Question: So, basicly:
I create a domain 'asadmin create-domain test'
'''
Enter admin user name [Enter to accept default "admin" / no password]>
Using default port 4848 for Admin.
Using default port 8080 for HTTP Instance.
Using default port 7676 for JMS.
Using default port 3700 for IIOP.
Using default port 8181 for HTTP_SSL.
Using default port 3820 for IIOP_SSL.
Using default port 3920 for IIOP_MUTUALAUTH.
Using default port 8686 for JMX_ADMIN.
Using default port 6666 for OSGI_SHELL.
Using default port 9009 for JAVA_DEBUGGER.
Distinguished Name of the self-signed X.509 Server Certificate is:
[CN=G62-120ey,OU=GlassFish,O=Oracle Corporation,L=Santa Clara,ST=California,C=US]
Distinguished Name of the self-signed X.509 Server Certificate is:
[CN=G62-120ey-instance,OU=GlassFish,O=Oracle Corporation,L=Santa Clara,ST=California,C=US]
No domain initializers found, bypassing customization step
Domain test created.
Domain test admin port is 4848.
Domain test allows admin login as user "admin" with no password.
Command create-domain executed successfully.
'''
I start the domain 'asadmin start-domain test'
'''
Waiting for test to start ......................
Successfully started the domain : test
domain Location: I:\glassfish\glassfish\domains est
Log File: I:\glassfish\glassfish\domains est\logs\server.log
Admin Port: 4848
Command start-domain executed successfully.
'''
I stop the domain 'asadmin stop-domain test'
'''
Waiting for the domain to stop ..
Command stop-domain executed successfully.
'''
Everything goes well. But if i use NetBeans:
Open Netbeans -> Add GlassFish server (domain: test) -> Create Project
The project starts correctly.
If i restart NetBeans the GlassFish doesn't start the domain and if i try to start the domain with console 'asadmin start-domain test' i get this:
'''
Waiting for test to start ...Error starting domain test.
The server exited prematurely with exit code 1.
Before it died, it produced the following output:
Launching GlassFish on Felix platform
Completed shutdown of GlassFish runtime
Exception in thread "main" java.lang.reflect.InvocationTargetException
at sun.reflect.NativeMethodAccessorImpl.invoke0(Native Method)
at sun.reflect.NativeMethodAccessorImpl.invoke(Unknown Source)
at sun.reflect.DelegatingMethodAccessorImpl.invoke(Unknown Source)
at java.lang.reflect.Method.invoke(Unknown Source)
at com.sun.enterprise.glassfish.bootstrap.GlassFishMain.main(GlassFishMain.java:97)
at com.sun.enterprise.glassfish.bootstrap.ASMain.main(ASMain.java:55)Caused by: org.jvnet.hk2.component.ComponentException: Failed to create a habitat
at com.sun.enterprise.module.common_impl.AbstractModulesRegistryImpl.createHabitat(AbstractModulesRegistryImpl.java:169)
at com.sun.enterprise.module.bootstrap.Main.createHabitat(Main.java:425)
at org.jvnet.hk2.osgiadapter.HK2Main.createHabitat(HK2Main.java:96)
at com.sun.enterprise.glassfish.bootstrap.osgi.EmbeddedOSGiGlassFishRuntime.newGlassFish(EmbeddedOSGiGlassFishRuntime.java:89)
at com.sun.enterprise.glassfish.bootstrap.GlassFishMain$Launcher.launch(GlassFishMain.java:113)
... 6 more
Caused by: java.lang.RuntimeException: Fatal Error. Unable to parse file:/I:/glassfish/glassfish/domains/test/config/domain.xml
at org.glassfish.config.support.DomainXml.parseDomainXml(DomainXml.java:273)
at org.glassfish.config.support.DomainXml.run(DomainXml.java:112)
at com.sun.enterprise.module.common_impl.AbstractModulesRegistryImpl.populateConfig(AbstractModulesRegistryImpl.java:176)
at com.sun.enterprise.module.common_impl.AbstractModulesRegistryImpl.createHabitat(AbstractModulesRegistryImpl.java:158)
... 10 more
Caused by: javax.xml.stream.XMLStreamException: ParseError at [row,col]:[4,64]
Message: Invalid byte 1 of 1-byte UTF-8 sequence.
at com.sun.org.apache.xerces.internal.impl.XMLStreamReaderImpl.next(Unknown Source)
at javax.xml.stream.util.StreamReaderDelegate.next(Unknown Source)
at org.glassfish.config.support.XMLStreamReaderFilter.thisNextTag(XMLStreamReaderFilter.java:94)
at org.glassfish.config.support.XMLStreamReaderFilter.nextTag(XMLStreamReaderFilter.java:74)
at org.jvnet.hk2.config.ConfigParser.handleElement(ConfigParser.java:199)
at org.jvnet.hk2.config.ConfigParser.handleElement(ConfigParser.java:215)
at org.jvnet.hk2.config.ConfigParser.handleElement(ConfigParser.java:167)
at org.jvnet.hk2.config.ConfigParser.parse(ConfigParser.java:98)
at org.jvnet.hk2.config.ConfigParser.parse(ConfigParser.java:93)
at org.glassfish.config.support.DomainXml.parseDomainXml(DomainXml.java:254)
... 13 more
'''
---

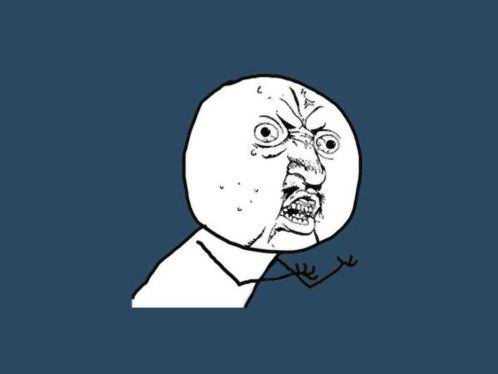
Answer: Your 'domain.xml' file is not using UTF-8 encoding (maybe you edited it manually with notepad or something?).
Convert the domain.xml file to UTF-8 encoding with a proper tool.
<URL>.
Since you are on Windows, you can give <URL> a go.
Cheers,